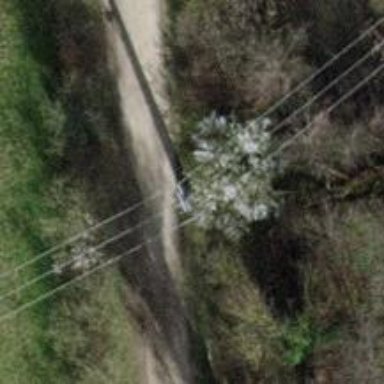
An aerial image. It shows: Concrete power pole.